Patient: sex F, age 66
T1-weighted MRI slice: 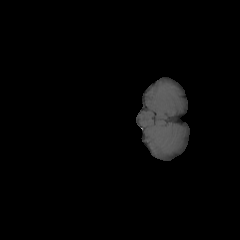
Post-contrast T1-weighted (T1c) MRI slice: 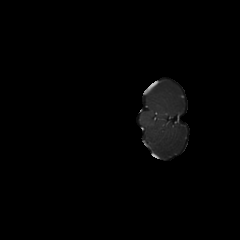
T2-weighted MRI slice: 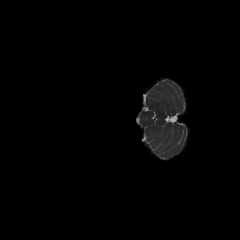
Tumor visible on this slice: no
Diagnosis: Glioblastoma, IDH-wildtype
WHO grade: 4